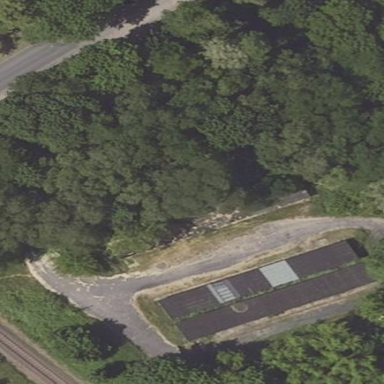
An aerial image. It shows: Area designated for garages.